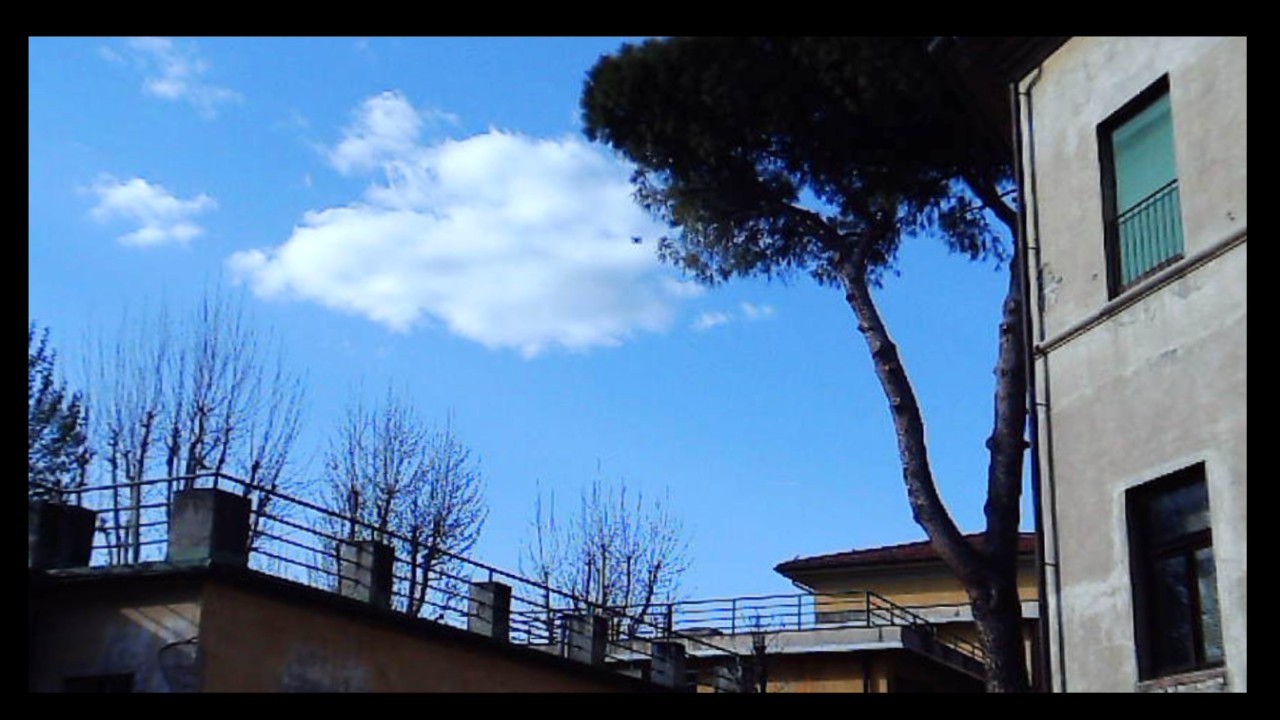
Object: Betafpv air75